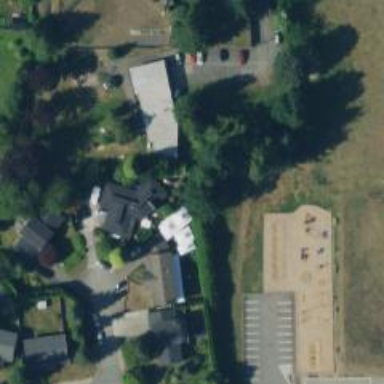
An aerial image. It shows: Detached building.